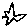
Label: star